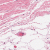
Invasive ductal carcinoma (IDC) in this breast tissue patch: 0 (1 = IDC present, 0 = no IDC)